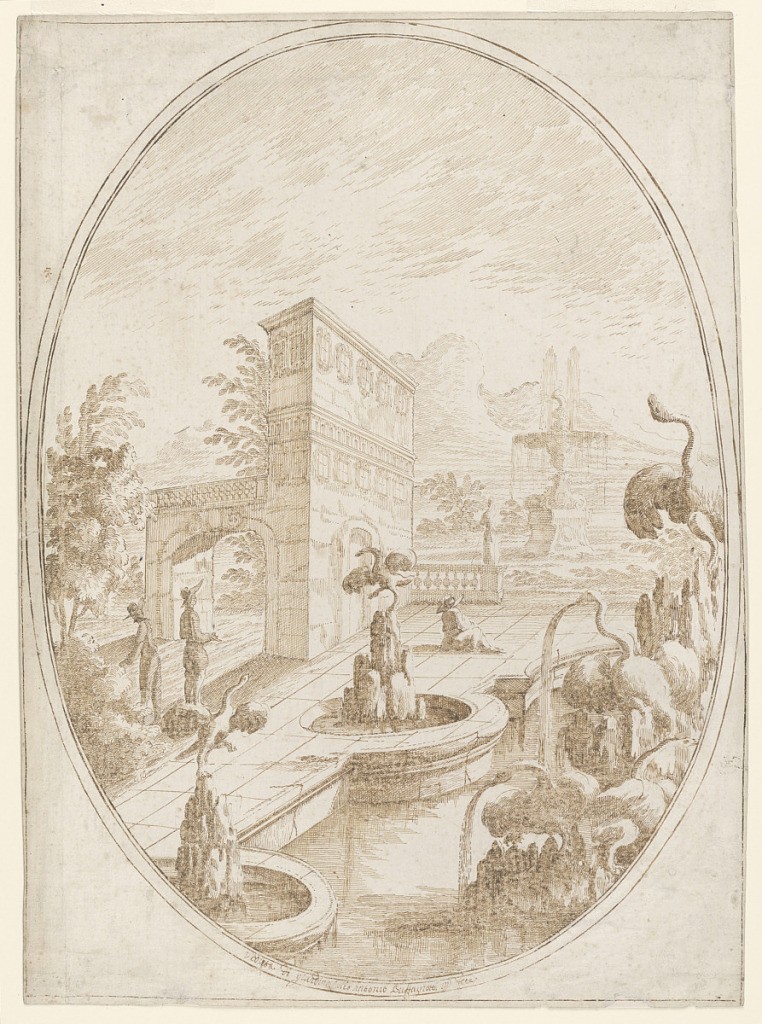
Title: Fantastic Garden
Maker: Carlo Antonio Buffagnotti, Italian, ca. 1660–after 1715
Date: ca. 1700
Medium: Pen and brown ink, black chalk on off-white laid paper
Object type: Drawing
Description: Within a vertical oval, an outdoor view of a garden terrace. At right is a fountain with birds upon rocks. Fantastic architecture rises in the left middle distance. Figures of men wearing wide-brimmed hats stand or sit respectively upon the terrace. A balustrade forms the rear enclosure--a part of it is shown forming a corner with the architecture. Another fountain stands in the garden in the right distance. Framed by an ovoidal moulding which is inscribed into a vertical oblong.